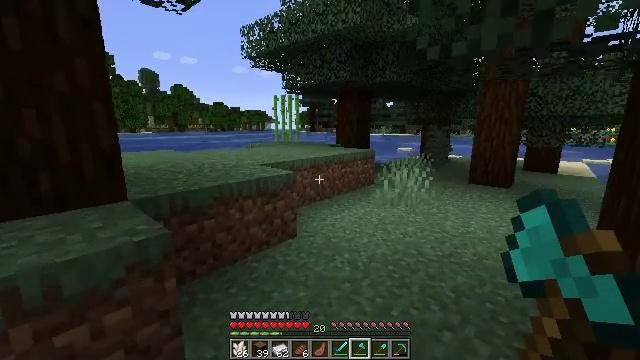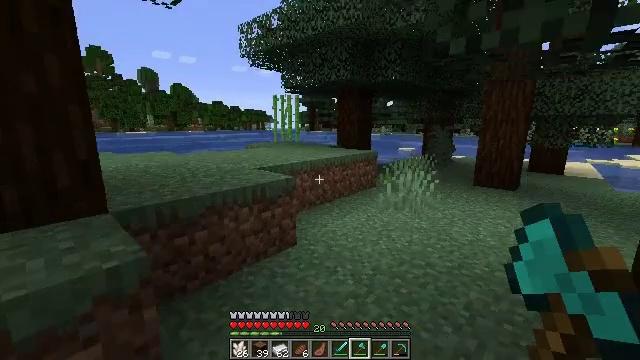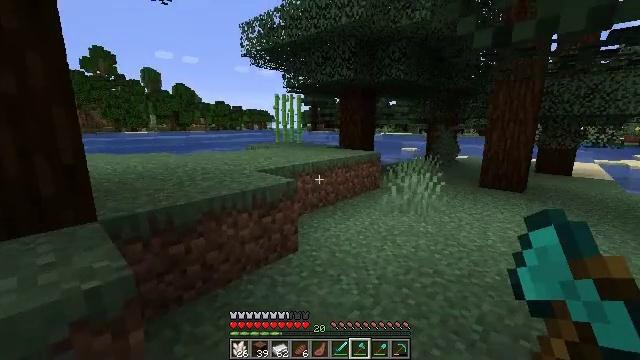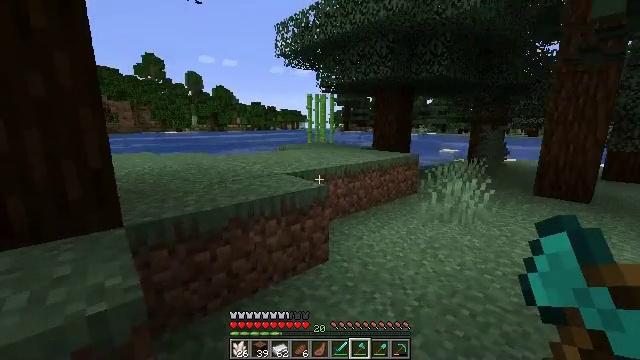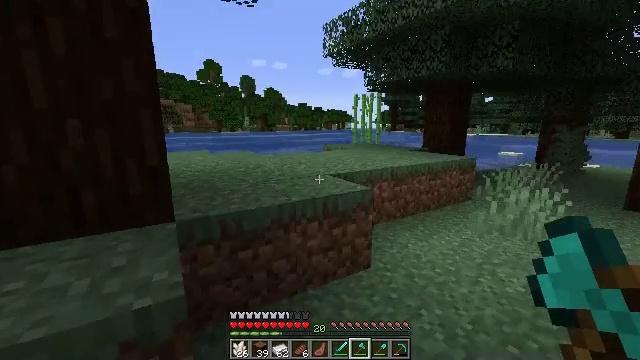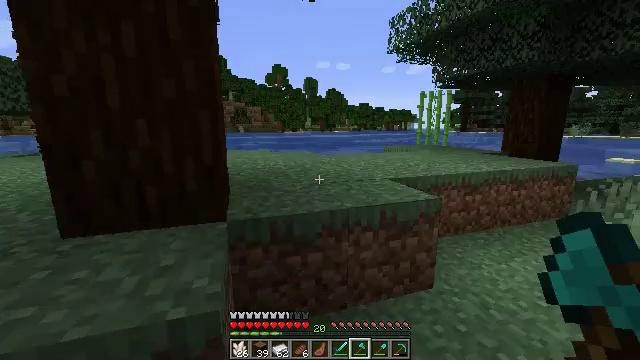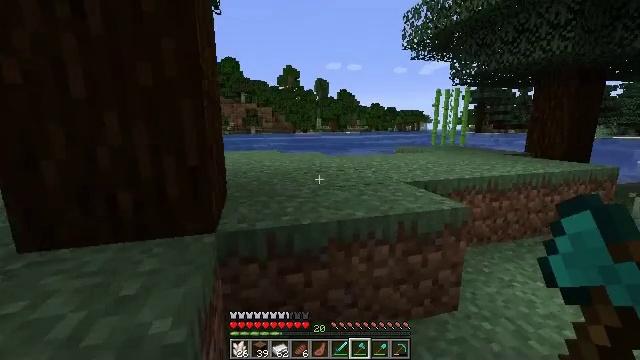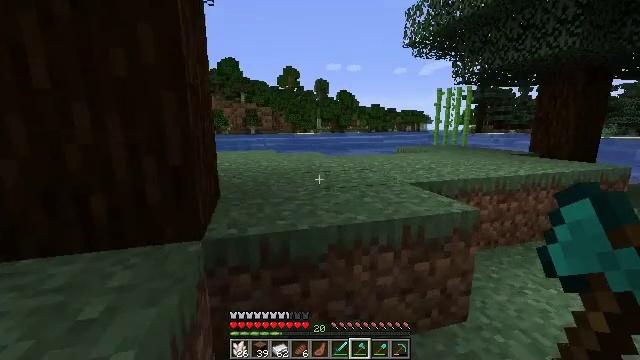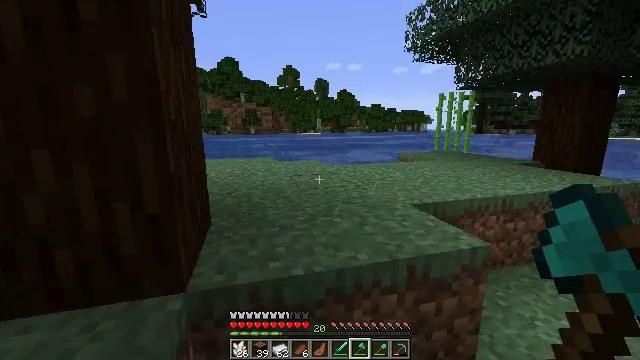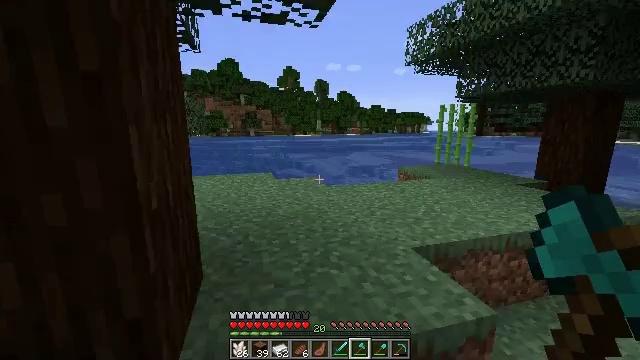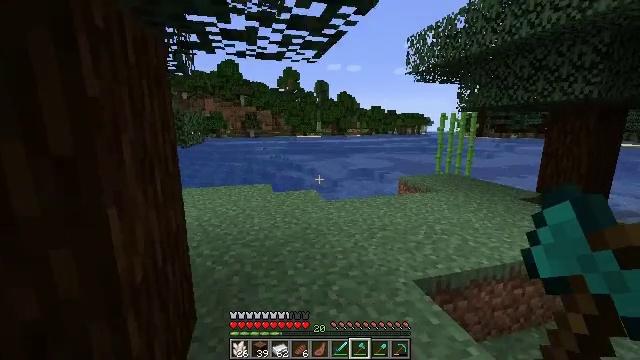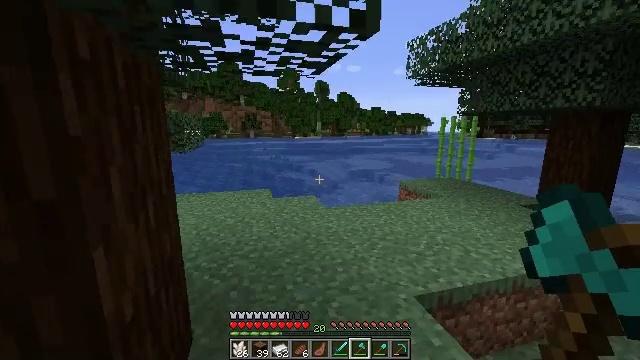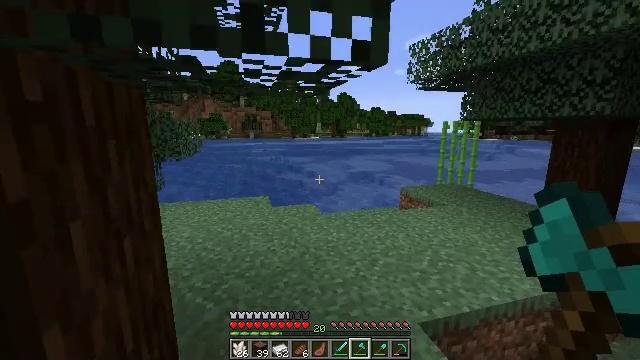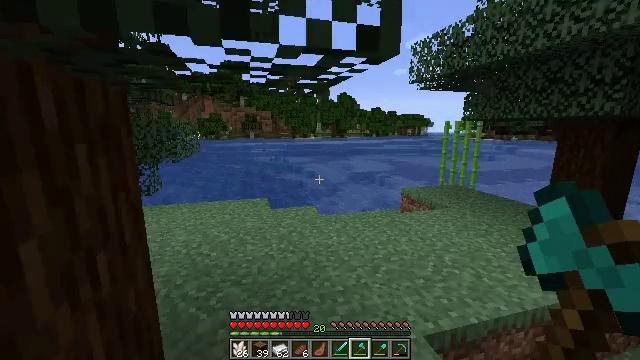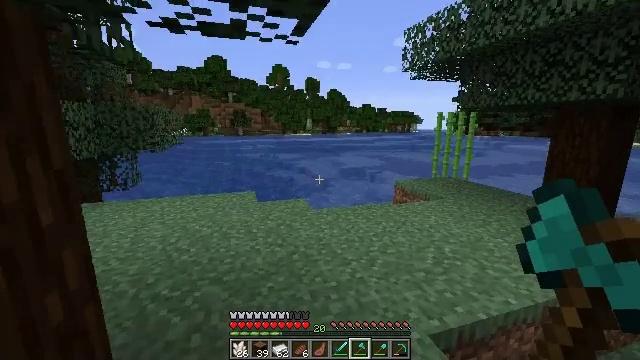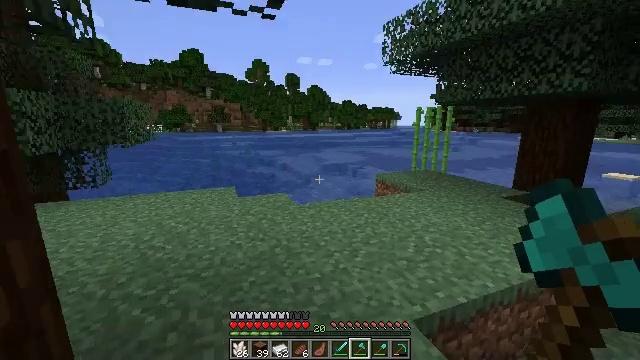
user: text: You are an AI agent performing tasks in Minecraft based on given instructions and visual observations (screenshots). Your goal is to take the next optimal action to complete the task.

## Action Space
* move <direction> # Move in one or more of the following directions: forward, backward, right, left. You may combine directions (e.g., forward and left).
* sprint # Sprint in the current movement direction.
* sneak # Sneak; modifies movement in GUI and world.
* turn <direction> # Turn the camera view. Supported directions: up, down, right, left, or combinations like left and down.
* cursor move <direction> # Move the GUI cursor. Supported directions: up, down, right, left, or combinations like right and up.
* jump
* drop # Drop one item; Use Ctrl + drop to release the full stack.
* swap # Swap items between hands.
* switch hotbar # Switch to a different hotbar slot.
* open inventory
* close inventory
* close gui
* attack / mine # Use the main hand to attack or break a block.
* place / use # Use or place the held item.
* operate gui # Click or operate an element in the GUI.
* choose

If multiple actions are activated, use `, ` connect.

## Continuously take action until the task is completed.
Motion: motion action
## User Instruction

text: Gather sugar cane for crafting.
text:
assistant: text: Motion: move forward
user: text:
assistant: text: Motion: move forward
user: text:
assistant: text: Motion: move forward, turn left
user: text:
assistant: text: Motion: move forward, turn left
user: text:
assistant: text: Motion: move forward, turn left
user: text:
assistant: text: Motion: move forward, turn left
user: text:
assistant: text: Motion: move forward
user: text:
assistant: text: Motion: move forward, jump
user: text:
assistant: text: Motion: move forward, jump
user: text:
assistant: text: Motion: move forward, jump
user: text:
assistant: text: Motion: move forward, jump
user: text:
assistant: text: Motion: move forward
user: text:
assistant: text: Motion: move forward
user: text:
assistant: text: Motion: move forward, turn right
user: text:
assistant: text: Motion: move forward, turn right
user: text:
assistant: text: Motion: move forward, turn right and down
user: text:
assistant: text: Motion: move forward, turn right and down
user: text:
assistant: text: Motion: move forward, turn right
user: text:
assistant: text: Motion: move forward, sprint, turn right
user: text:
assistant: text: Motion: move forward, sprint, turn right
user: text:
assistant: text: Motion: move forward, sprint, turn right
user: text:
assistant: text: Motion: move forward, sprint, turn right
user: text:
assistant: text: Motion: move forward, sprint
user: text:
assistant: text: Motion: move forward
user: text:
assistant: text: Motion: move forward, turn left
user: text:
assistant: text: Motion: move forward, turn left
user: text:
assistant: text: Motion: move forward, turn left and up, jump
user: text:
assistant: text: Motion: move forward, turn left and up, jump
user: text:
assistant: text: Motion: move forward, turn left, jump
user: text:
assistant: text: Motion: move forward, turn left, jump